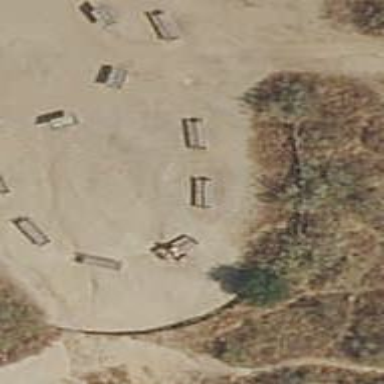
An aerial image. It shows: Bench for seating.